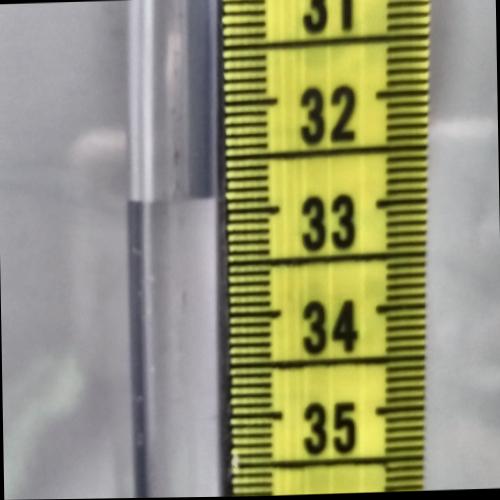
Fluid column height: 32.9 cm